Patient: sex F, age 43
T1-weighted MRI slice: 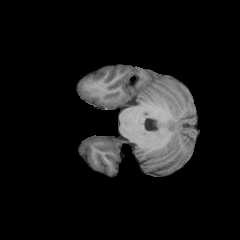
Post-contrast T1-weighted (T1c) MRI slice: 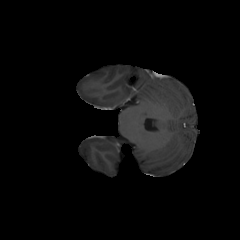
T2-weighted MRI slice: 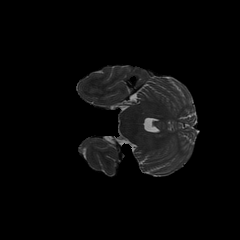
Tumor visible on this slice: no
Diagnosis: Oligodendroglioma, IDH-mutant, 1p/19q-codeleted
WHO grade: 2